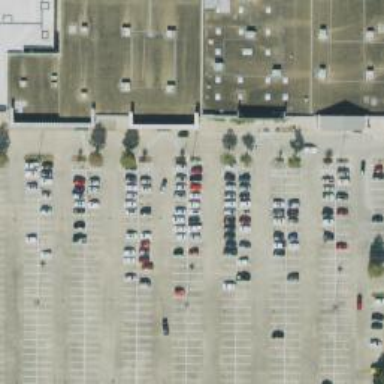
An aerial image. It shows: Parking space.